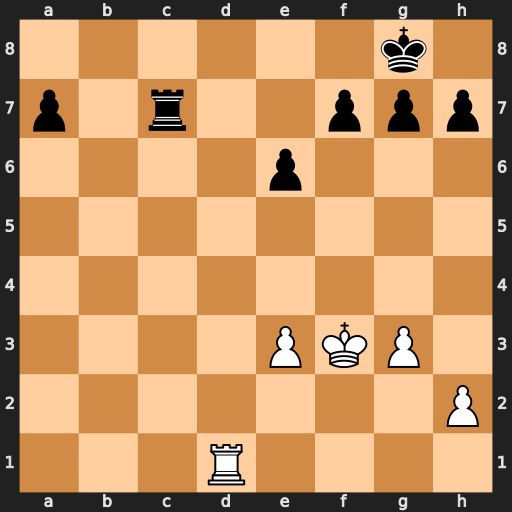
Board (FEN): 6k1/p1r2ppp/4p3/8/8/4PKP1/7P/3R4
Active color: w
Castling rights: -
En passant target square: -
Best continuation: Rd8#